Question: I had in contact with sabre and they provided me IPCC code , user id and password in separate email . i don't know where to put those credentials either in my code or in my account or the way i am accessing the request is not correct. your help will be appreciated.
Here is my code below:
'''
$client_id= base64_encode("client_id"); // my id
$client_secret = base64_encode("secret_key");// secret key in my account
$token = base64_encode($client_id.":".$client_secret);
$data='grant_type=client_credentials';
$headers = array(
'Authorization: Basic '.$token,
'Accept: */*',
'Content-Type: application/x-www-form-urlencoded'
);
$ch = curl_init();
curl_setopt($ch, CURLOPT_URL,"https://api.sabre.com/v2/auth/token");
curl_setopt($ch, CURLOPT_HTTPHEADER, $headers);
curl_setopt($ch, CURLOPT_POST,1);
curl_setopt($ch, CURLOPT_POSTFIELDS,$data);
curl_setopt($ch, CURLOPT_SSL_VERIFYPEER, false);
curl_setopt($ch, CURLOPT_RETURNTRANSFER, true);
$res = curl_exec($ch);
curl_close($ch);
$resf = json_decode($res,1);
$access_token = $resf['key']; // long string key that i got from sabre after clicking request production key
$token_type = $resf['token_type'];
$expires_in_seconds = $resf['expires_in'];
// // END get access token
// now to get api data using the provided access token
$url = 'https://api.havail.sabre.com/v1.2.0/air/ticket';
$headers2 = array(
'Authorization: bearer '.$access_token,
'protocol: HTTP 1.1 ',
"Content-Type: application/json"
);
$postData ='{
"AirTicketRQ": {
"DesignatePrinter": {
"Profile": {
"Number": 1
}
},
"Itinerary": {
"ID": "VWKJJT"
},
"Ticketing": [{
"FOP_Qualifiers": {
"BSP_Ticketing": {
"MultipleFOP": {
"Fare": {
"Amount": "100.00"
},
"FOP_One": {
"CC_Info": {
"Suppress": true,
"PaymentCard": {
"Code": "VI",
"ExpireDate": "2016-11",
"ExtendedPayment": 12,
"Number": 573912345621003
}
}
},
"FOP_Two": {
"Type": "CK"
}
}
}
},
"PricingQualifiers": {
"PriceQuote": [{
"Record": [{
"Number": 1,
"Reissue": true
}]
}]
}
},
{
"FOP_Qualifiers": {
"BSP_Ticketing": {
"MultipleFOP": {
"Fare": {
"Amount": "100.00"
},
"FOP_One": {
"CC_Info": {
"Suppress": true,
"PaymentCard": {
"Code": "VI",
"ExpireDate": "2016-11",
"ExtendedPayment": 12,
"Number": 443212345621003
}
}
},
"FOP_Two": {
"Type": "CA"
}
}
}
},
"PricingQualifiers": {
"PriceQuote": [{
"Record": [{
"Number": 2,
"Reissue": true
}]
}]
}
}],
"PostProcessing": {
"EndTransaction": {
"Source": {
"ReceivedFrom": "SPTEST"
}
}
}
}
}';
$ch2 = curl_init();
curl_setopt($ch2,CURLOPT_HTTPHEADER,$headers2);
curl_setopt($ch2, CURLOPT_URL, $url);
curl_setopt($ch2, CURLOPT_POST, TRUE);
curl_setopt($ch2, CURLOPT_POSTFIELDS, $postData);
//curl_setopt($ch, CURLOPT_FOLLOWLOCATION, TRUE);
curl_setopt($ch2, CURLOPT_RETURNTRANSFER, 1);
//curl_setopt($ch, CURLOPT_SSL_VERIFYPEER, FALSE);
var_dump( $results = json_decode(curl_exec($ch2),true));
'''
in response i am getting this:

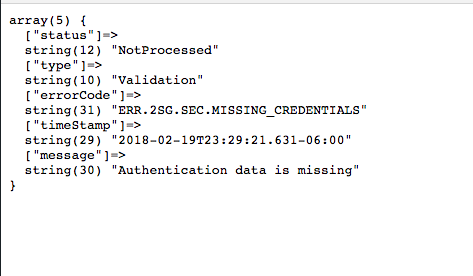
Answer: Its explained here quite well: <URL>
'''
POST https://api.havail.sabre.com/v2/auth/token HTTP/1.1
User-Agent: Mozilla/5.0 (Windows NT 6.1; WOW64) AppleWebKit/537.36 (KHTML,
like Gecko) Chrome/39.0.2171.71 Safari/537.36
Origin: chrome-extension://hgmloofddffdnphfgcellkdfbfbjeloo
Authorization: Basic
VmpFNmRYTmxjbWxrT21keWIzVndPbVJ2YldGcGJnPT06TVRJek5EVT0=
Content-Type: application/x-www-form-urlencoded
Accept: */*
grant_type: client_credentials
'''
How
VmpFNmRYTmxjbWxrT21keWIzVndPbVJ2YldGcGJnPT06TVRJek5EVT0= is built is described here: <URL>